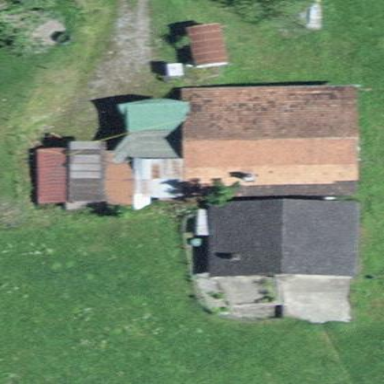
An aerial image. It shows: Cabin.